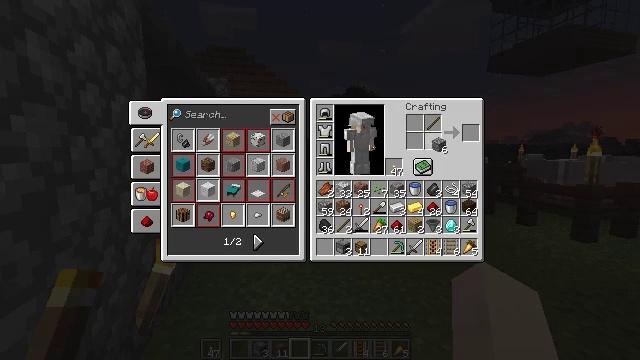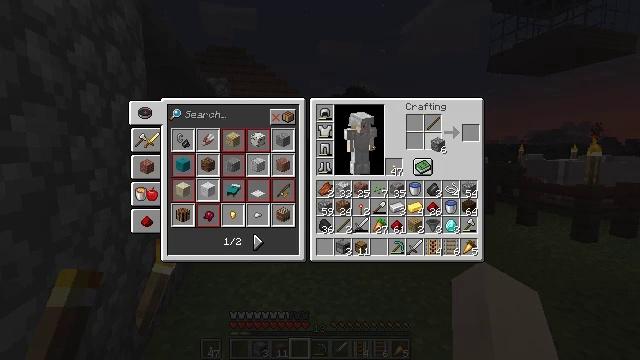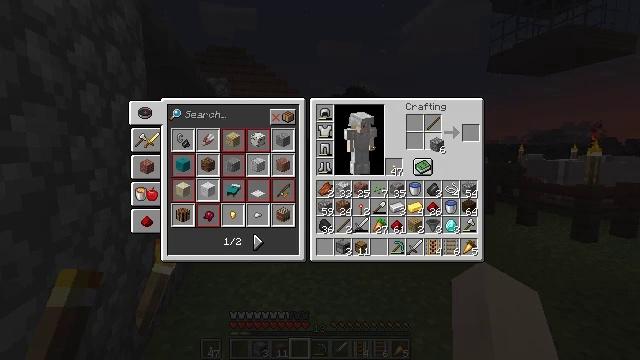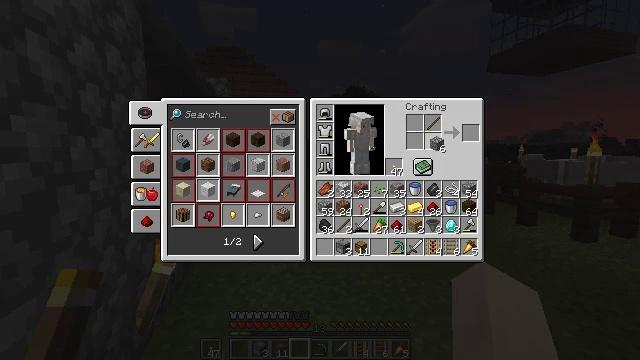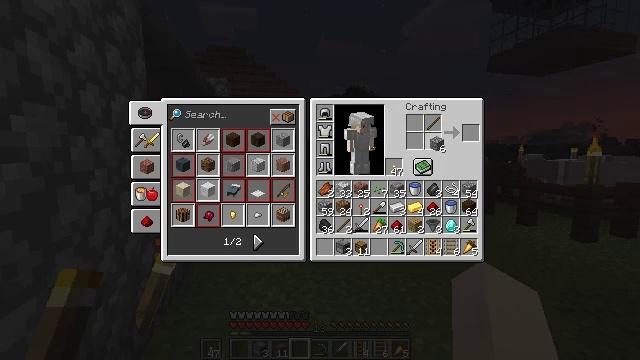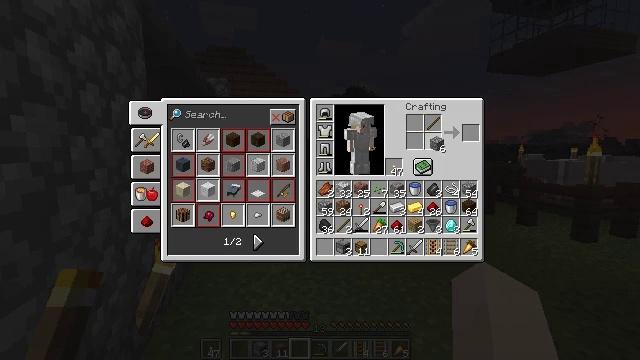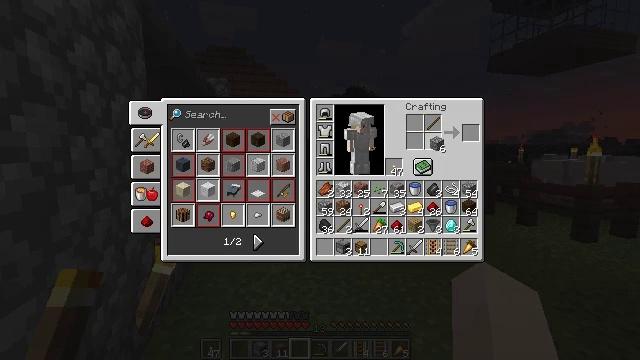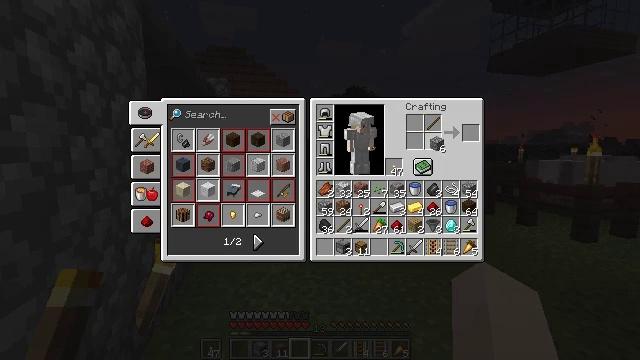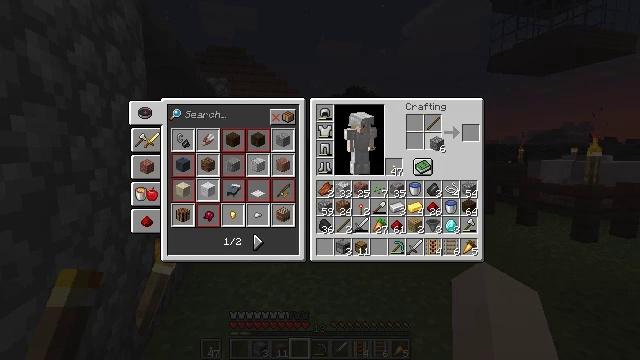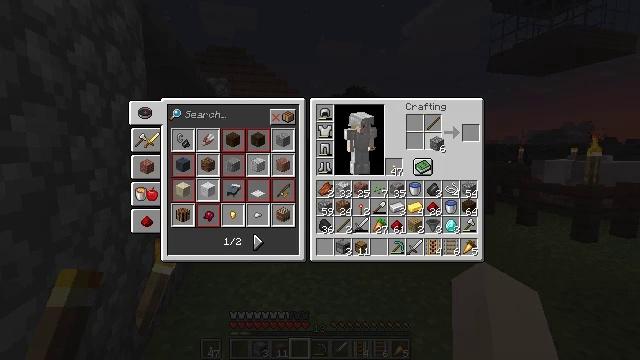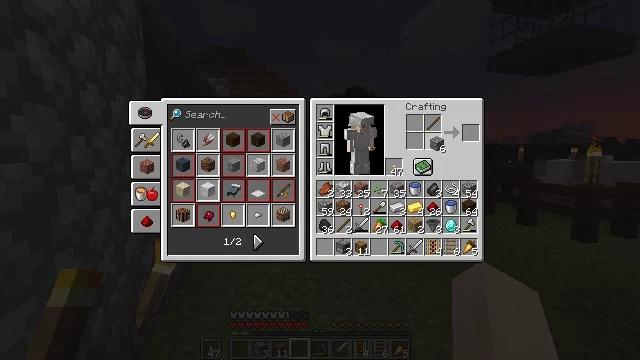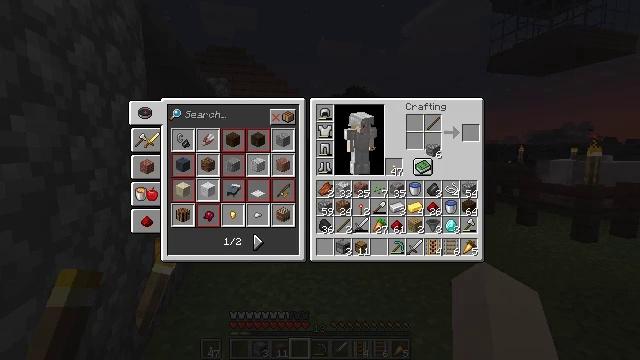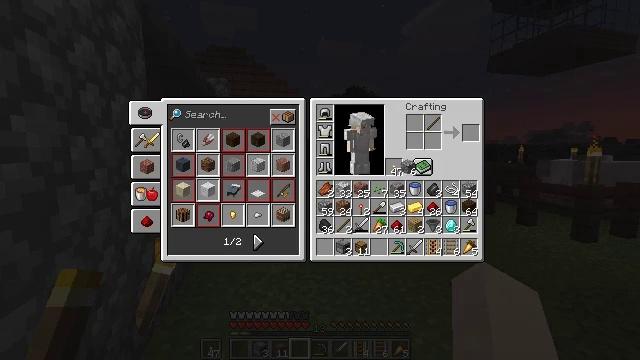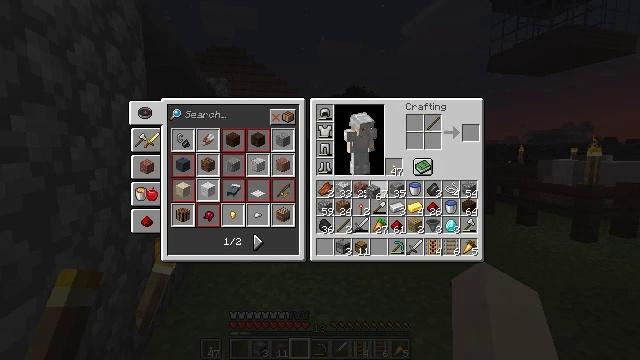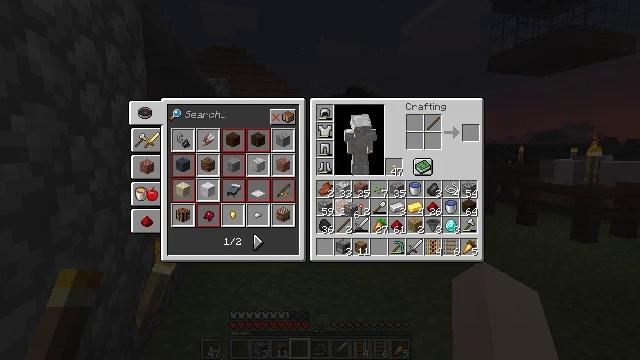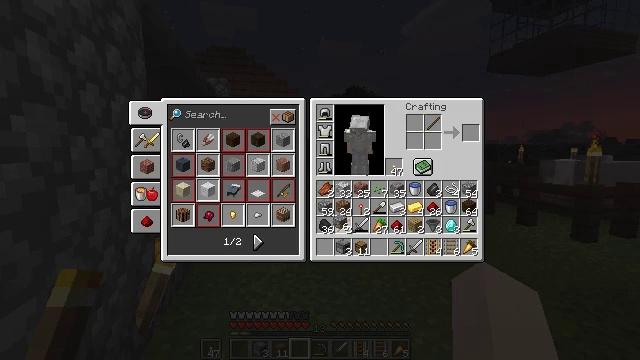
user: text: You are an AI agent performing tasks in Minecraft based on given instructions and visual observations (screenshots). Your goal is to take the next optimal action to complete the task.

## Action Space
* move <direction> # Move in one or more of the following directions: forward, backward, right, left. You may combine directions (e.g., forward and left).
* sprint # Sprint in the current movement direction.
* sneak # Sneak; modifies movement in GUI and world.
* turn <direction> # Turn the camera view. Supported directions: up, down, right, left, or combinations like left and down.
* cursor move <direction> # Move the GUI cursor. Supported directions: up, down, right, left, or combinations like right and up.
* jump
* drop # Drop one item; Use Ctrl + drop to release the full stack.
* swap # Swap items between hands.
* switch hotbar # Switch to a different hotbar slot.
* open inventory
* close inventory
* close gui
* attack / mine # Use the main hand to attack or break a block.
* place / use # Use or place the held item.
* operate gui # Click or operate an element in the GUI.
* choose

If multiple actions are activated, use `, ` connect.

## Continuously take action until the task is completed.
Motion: motion action
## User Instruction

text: Create a lever with crafting resources.
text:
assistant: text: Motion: no_op
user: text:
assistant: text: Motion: no_op
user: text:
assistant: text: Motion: no_op
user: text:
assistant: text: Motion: no_op
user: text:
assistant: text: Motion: no_op
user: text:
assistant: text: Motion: no_op
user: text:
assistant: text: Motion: no_op
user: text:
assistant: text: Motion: use / place
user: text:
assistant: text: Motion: use / place
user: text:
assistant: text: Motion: use / place
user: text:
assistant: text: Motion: no_op
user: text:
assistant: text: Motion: turn left and down
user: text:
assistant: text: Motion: turn left and down
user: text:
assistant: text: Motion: turn left and down
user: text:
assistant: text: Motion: turn left and down
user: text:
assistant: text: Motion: no_op
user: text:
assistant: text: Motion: no_op
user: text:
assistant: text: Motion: no_op
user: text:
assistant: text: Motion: no_op
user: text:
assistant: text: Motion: no_op
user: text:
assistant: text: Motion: no_op
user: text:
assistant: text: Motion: no_op
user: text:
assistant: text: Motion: no_op
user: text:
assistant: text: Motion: no_op
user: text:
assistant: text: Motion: no_op
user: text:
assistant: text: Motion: no_op
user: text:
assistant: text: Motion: attack / mine
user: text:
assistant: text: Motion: attack / mine
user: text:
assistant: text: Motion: attack / mine
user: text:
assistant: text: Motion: no_op